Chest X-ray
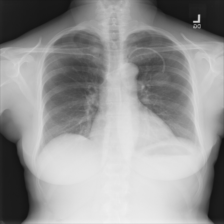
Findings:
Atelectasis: negative
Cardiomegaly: negative
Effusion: negative
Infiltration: negative
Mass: negative
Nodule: negative
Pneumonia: negative
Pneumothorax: negative
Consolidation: negative
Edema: negative
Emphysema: negative
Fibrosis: negative
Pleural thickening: negative
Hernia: negative